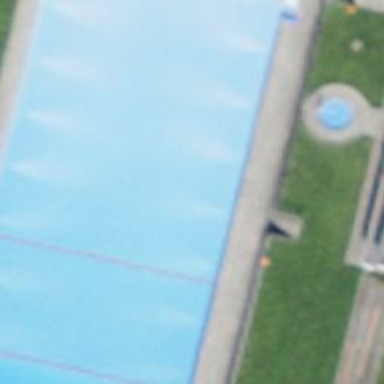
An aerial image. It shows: Swimming pool located in leisure land.